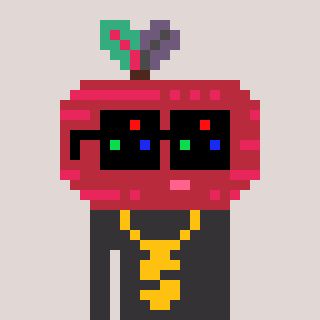
a pixel art character with square black sunglasses, a beet-shaped head and a grayscale-colored body on a warm background